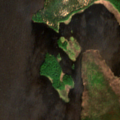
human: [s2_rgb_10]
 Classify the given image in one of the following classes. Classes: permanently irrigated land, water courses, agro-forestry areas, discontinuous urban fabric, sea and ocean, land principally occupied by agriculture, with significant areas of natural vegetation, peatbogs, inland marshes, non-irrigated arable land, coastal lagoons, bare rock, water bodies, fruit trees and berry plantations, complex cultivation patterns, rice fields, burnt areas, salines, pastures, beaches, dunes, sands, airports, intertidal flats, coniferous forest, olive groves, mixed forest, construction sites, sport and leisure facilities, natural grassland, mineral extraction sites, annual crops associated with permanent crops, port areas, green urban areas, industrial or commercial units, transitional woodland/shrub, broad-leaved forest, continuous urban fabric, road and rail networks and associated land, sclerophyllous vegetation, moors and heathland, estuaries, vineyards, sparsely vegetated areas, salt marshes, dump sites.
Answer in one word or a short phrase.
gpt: pastures, mixed forest, salt marshes, sea and ocean